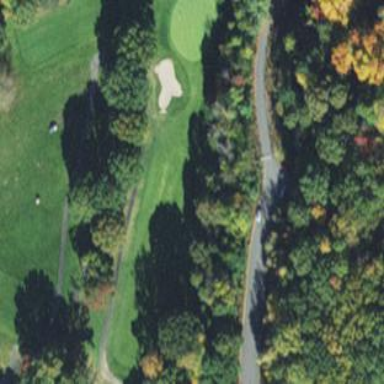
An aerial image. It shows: Grassy area designated as golf fairway.